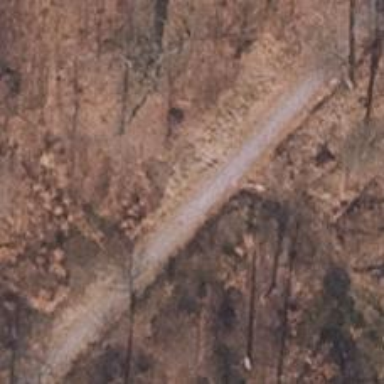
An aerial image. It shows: Track with grade 1 quality.